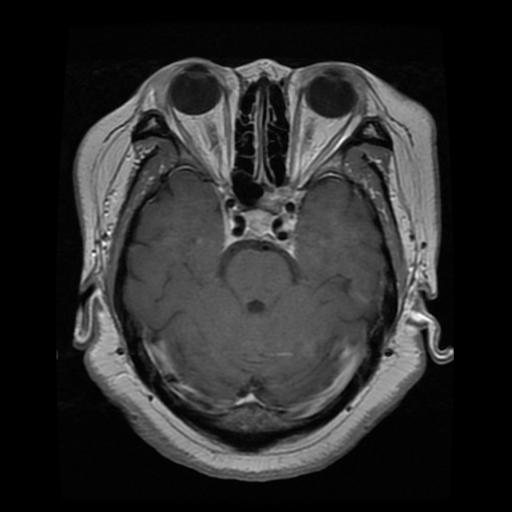
Label: pituitary